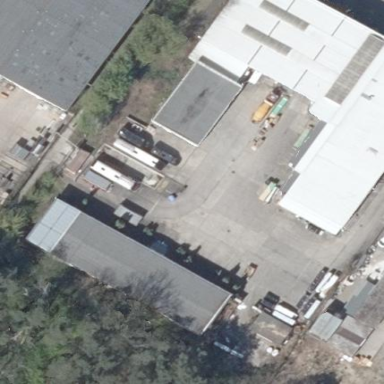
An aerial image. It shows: Commercial building.